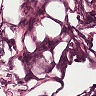
Metastatic tissue present: no